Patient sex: M
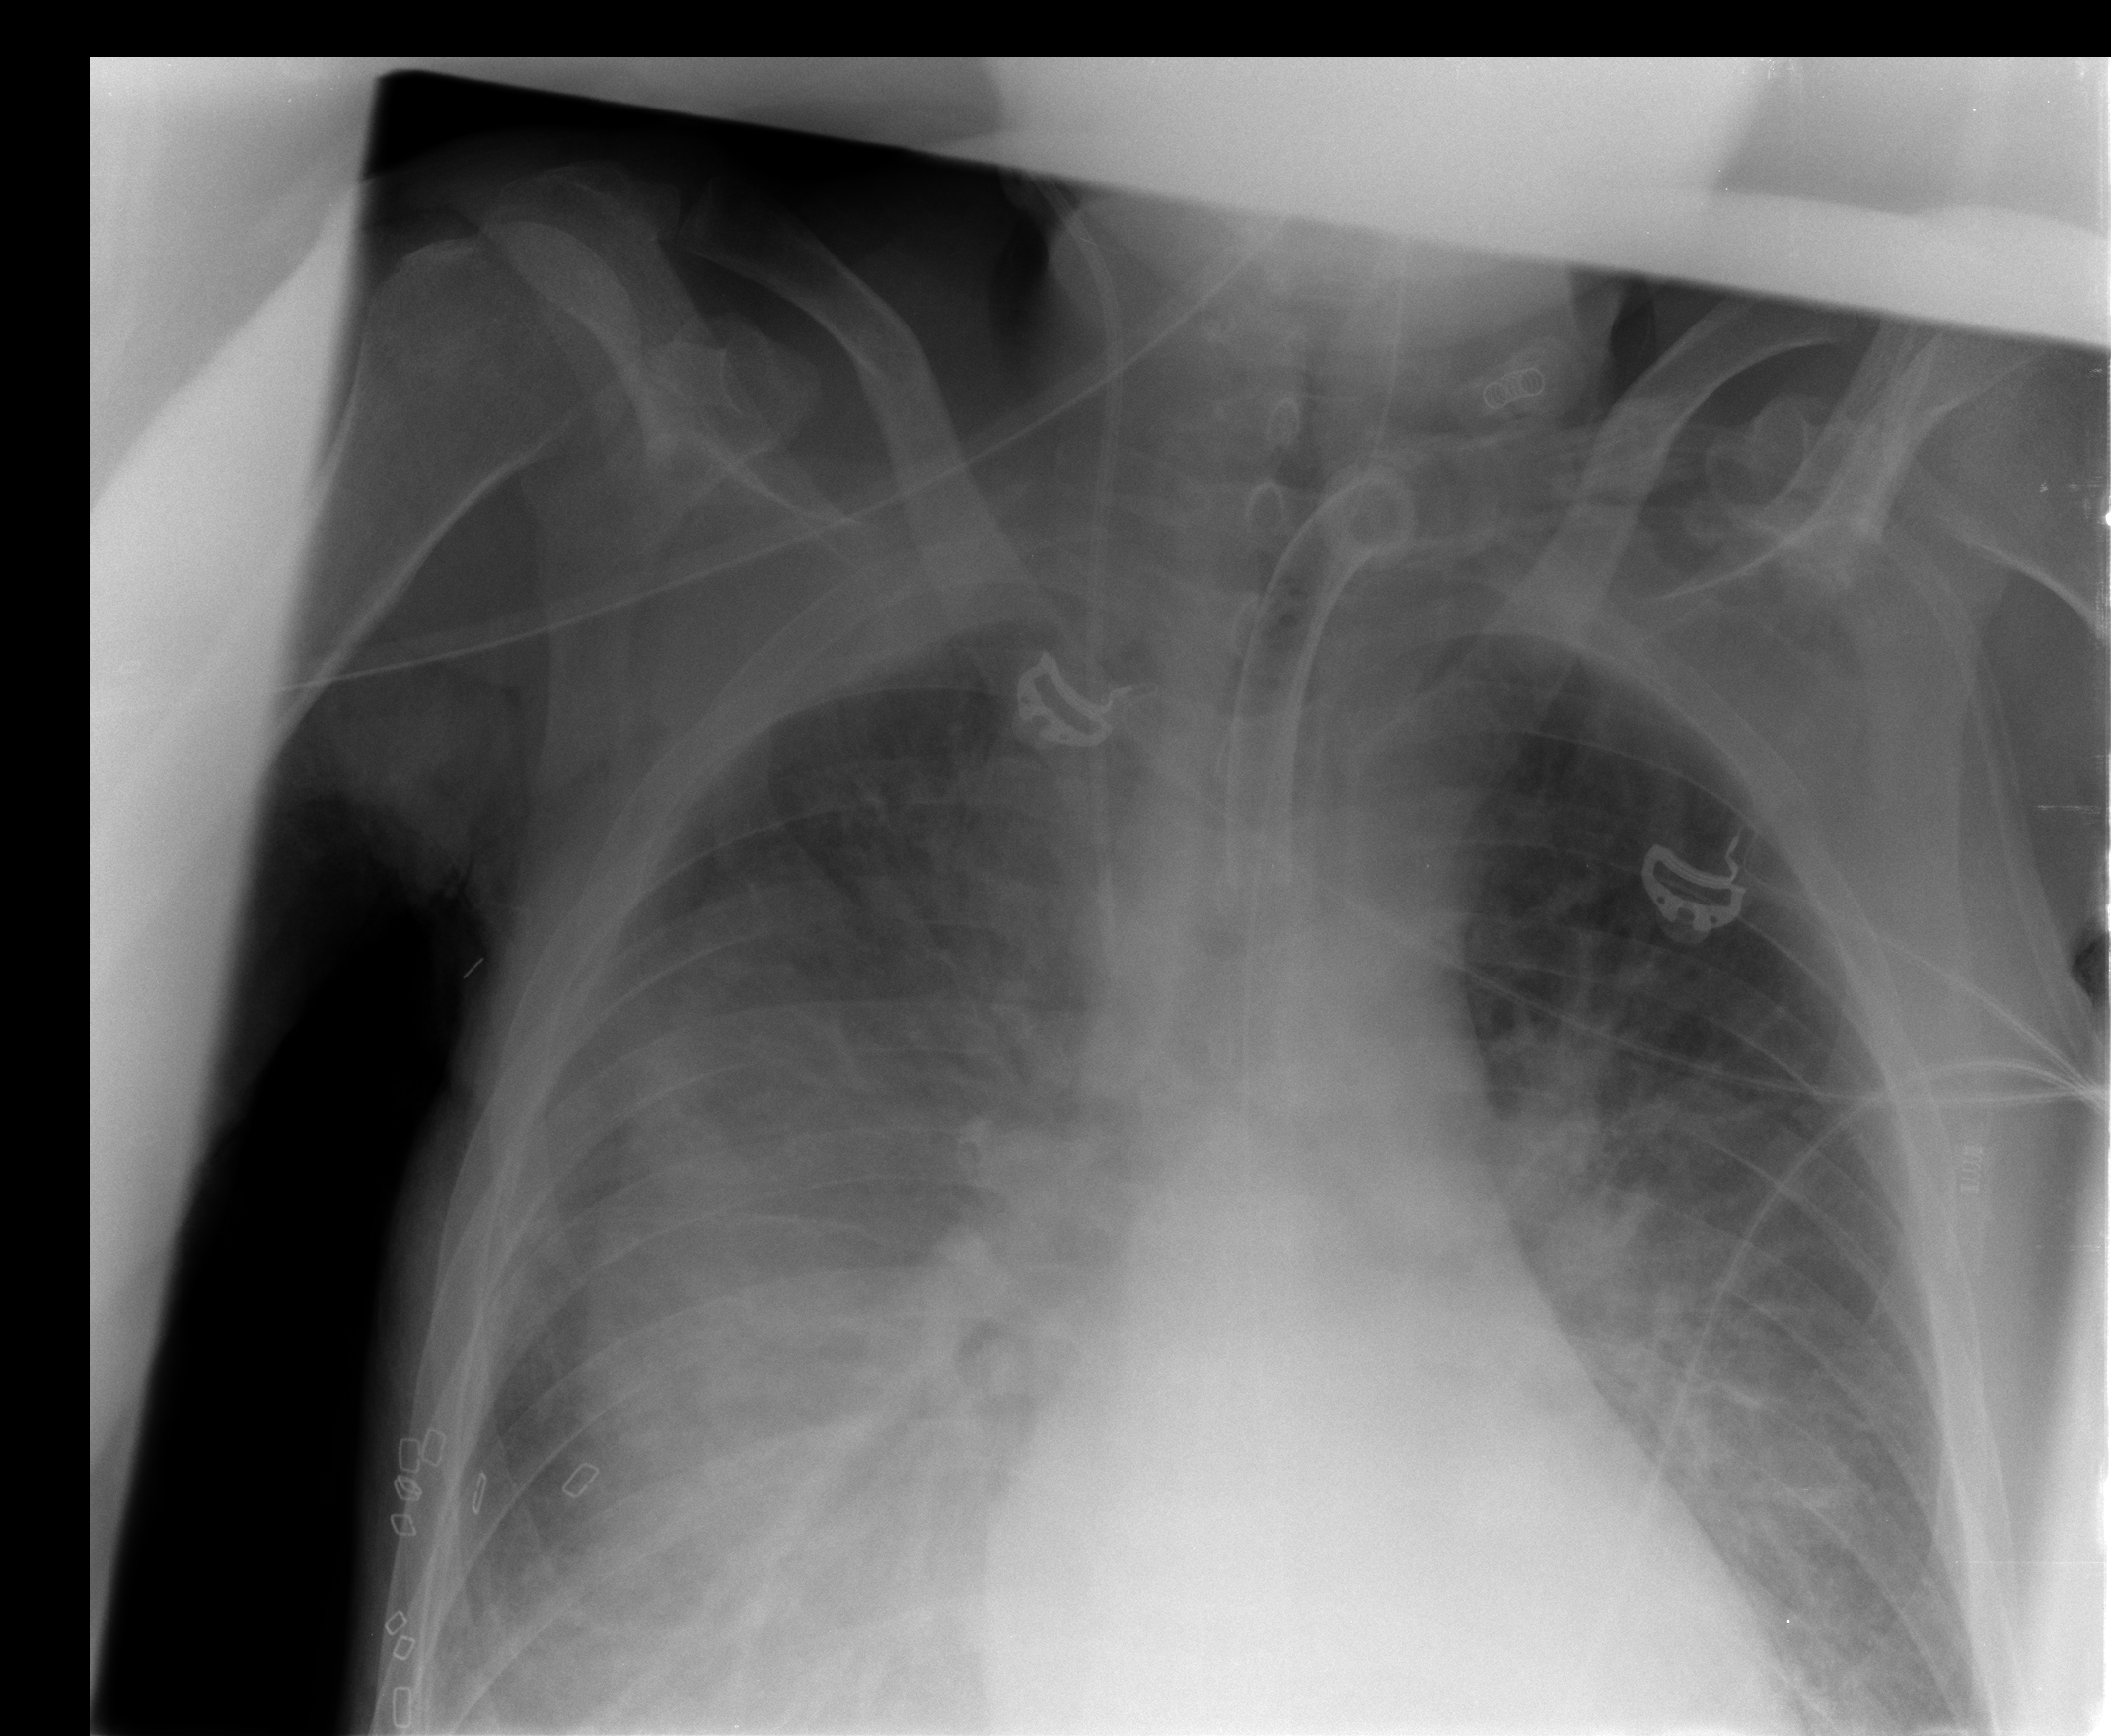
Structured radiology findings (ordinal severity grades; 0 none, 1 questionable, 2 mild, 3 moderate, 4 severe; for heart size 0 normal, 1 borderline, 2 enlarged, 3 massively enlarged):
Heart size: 0
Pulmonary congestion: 0
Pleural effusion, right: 3
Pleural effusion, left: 0
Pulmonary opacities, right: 2
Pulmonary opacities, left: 2
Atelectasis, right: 3
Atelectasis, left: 0